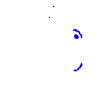
Particle: kaon